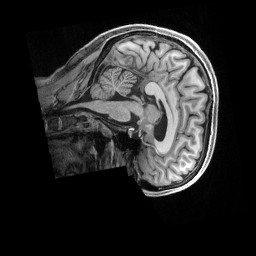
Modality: T1w
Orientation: sagittal
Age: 26
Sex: male
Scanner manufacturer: siemens
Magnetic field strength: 3 T
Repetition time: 2.5 s
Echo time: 0.00296 s